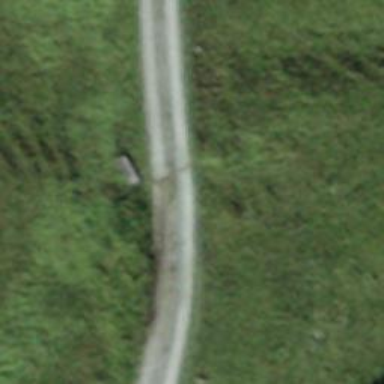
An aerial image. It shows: Bench.